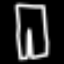
Label: pants